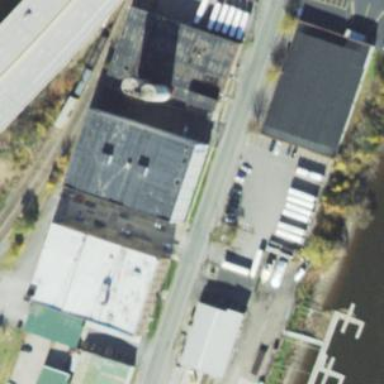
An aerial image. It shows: Storage rental shop located in building.